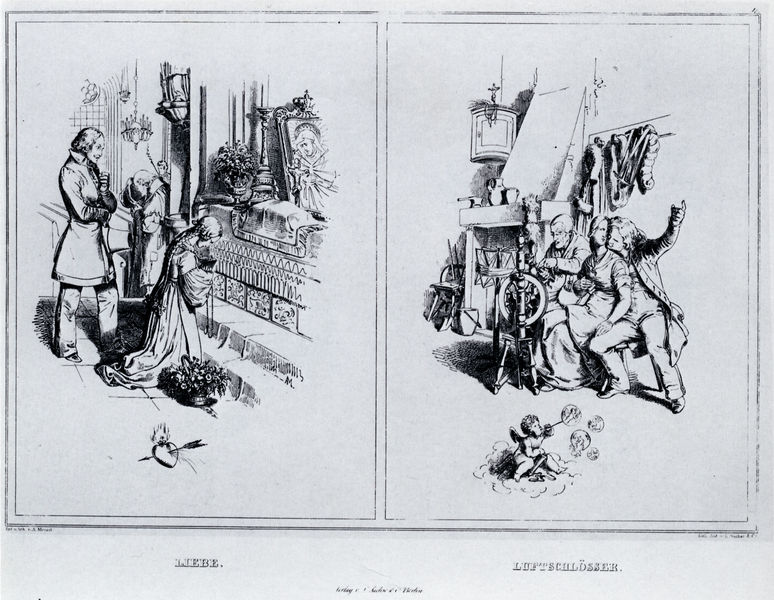
Titel: Künstlers Erdenwallen - Blatt 4: Liebe./Luftschlösser.
Künstler: Adolph Menzel
Standort: Berlin
Institution: Staatliche Museen zu Berlin, Kupferstichkabinett
Schlagwörter: mann, schatten, weiß, frauen, menschen, mädchen, blume, blumen, fenster, frau, geste, kleider, laterne, licht, paris, schwarz, säulen, zeichnung, zimmer, tot, kirche, gewand, paar, genre, kamin, engel, kuss, liebe, papier, zwei, zöpfe, karikatur, braut, kerze, bett, korb, stube, stufen, flamme, krank, kreuz, druck, stich, titel, illustration, karrikatur, beten, gebet, altar, daumier, küche, knieen, herz, maria, madonna, pfeil, blumenkorb, spinnen, spinnrad, armor, rauspinnrad, zeichnungen, seifenblase, seifenblasen, fra, karikaturen, amotette, luftschlösser, madonenbild, pfil, umamrung